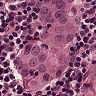
Metastatic tissue present: yes